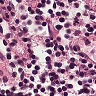
Metastatic tissue present: no